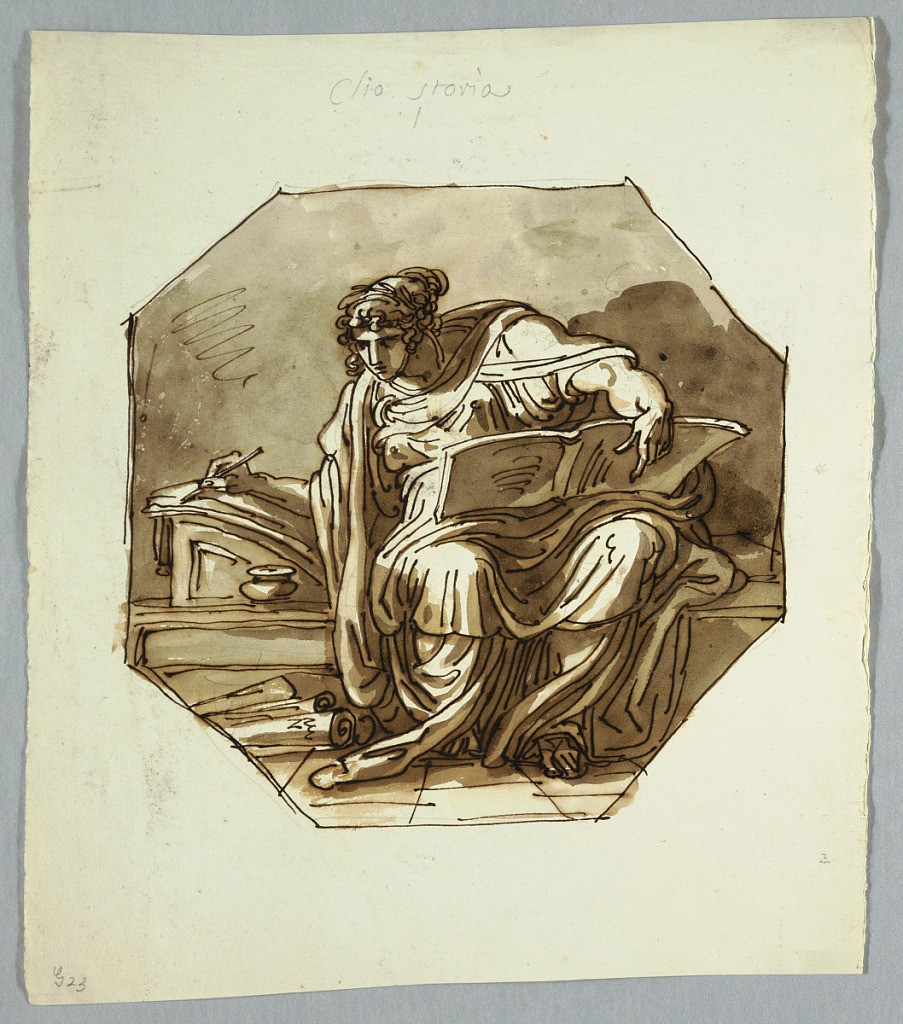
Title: Drawing
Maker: Felice Giani, Italian, 1758–1823
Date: C. 1801
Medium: Pen and brown ink, brown wash, over black chalk, on rolled paper.
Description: Vertical rectangle octagonal frame. The Muse is shown from the front, sitting upon a platform and holding an open book in her lap with the left hand. The right hand, holding a pen, leans upon the writing desk.